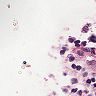
Metastatic tissue present: no